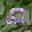
Label: 2